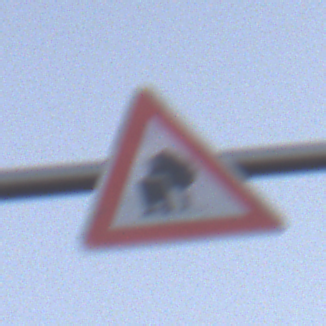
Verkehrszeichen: UnzureichendesLichtraumprofil
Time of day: SunriseSunset
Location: Outdoor (Suburban)
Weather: Clear
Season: NotSpecified
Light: Natural